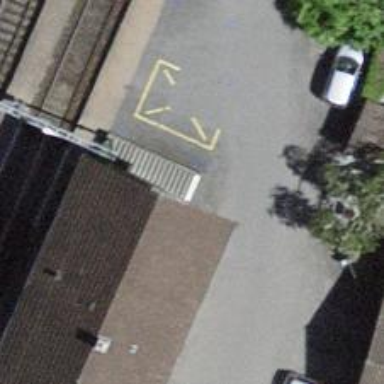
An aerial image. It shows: Set of steps on the road.